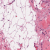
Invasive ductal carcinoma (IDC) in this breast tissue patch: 0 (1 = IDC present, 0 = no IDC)